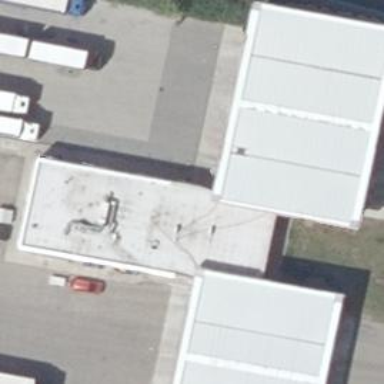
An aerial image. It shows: Fuel station.